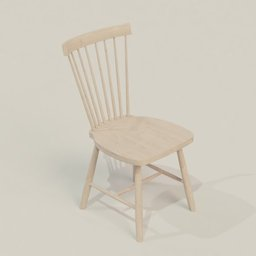
Label: furniture